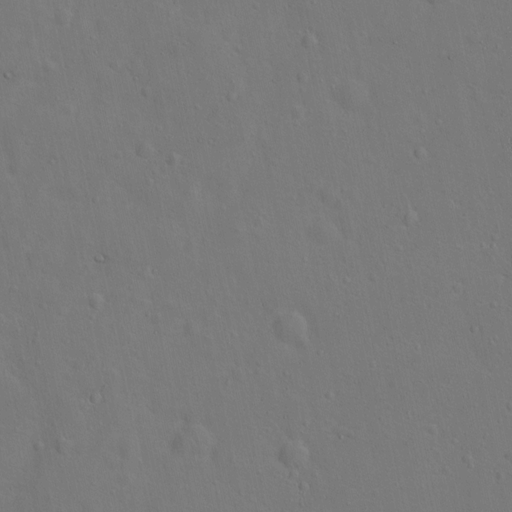
Classes present: Background